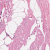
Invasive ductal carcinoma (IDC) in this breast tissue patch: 0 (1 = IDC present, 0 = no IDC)